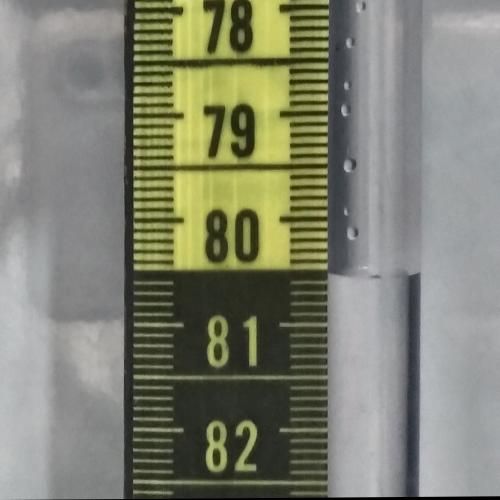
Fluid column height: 80.6 cm